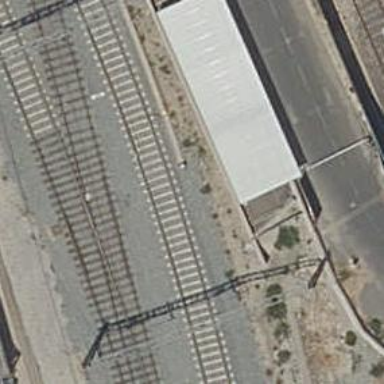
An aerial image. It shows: Rail yard with electrified contact lines for the railway.